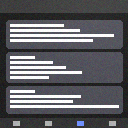
Screen state: on